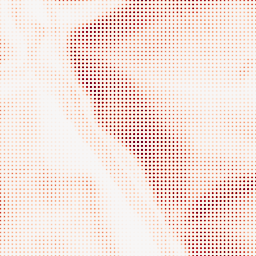
Category: morphological
Decomposition family: morphological_square
Decomposition parameters: operation: gradient
size: 10
Upsampling method: sinc_blackman
Upsampling parameters: scale: 8
kernel_size: 4
Upsampling scale: 8